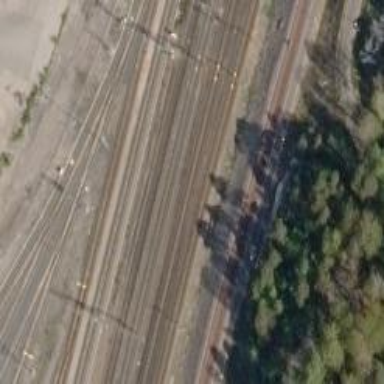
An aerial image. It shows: Site related to the railway.